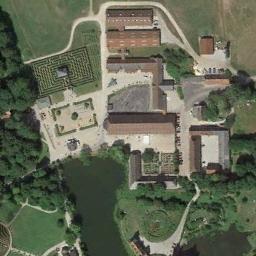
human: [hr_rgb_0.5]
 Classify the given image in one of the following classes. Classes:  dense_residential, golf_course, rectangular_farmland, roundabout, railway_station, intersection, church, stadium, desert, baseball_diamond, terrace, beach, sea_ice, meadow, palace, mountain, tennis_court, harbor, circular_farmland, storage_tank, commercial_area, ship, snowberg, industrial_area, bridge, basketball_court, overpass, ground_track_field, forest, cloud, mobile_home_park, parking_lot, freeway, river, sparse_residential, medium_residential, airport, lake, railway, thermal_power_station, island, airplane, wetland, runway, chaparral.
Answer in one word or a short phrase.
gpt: palace